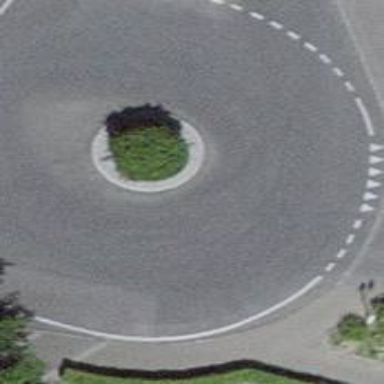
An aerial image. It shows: Residential road with asphalt surface leading to roundabout.